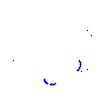
Particle: proton